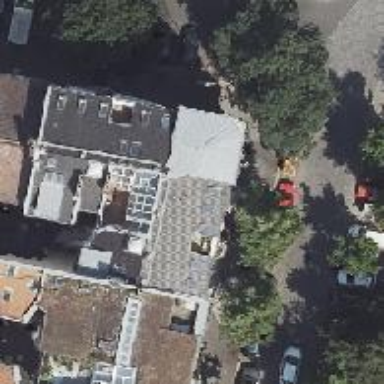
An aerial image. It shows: Café.